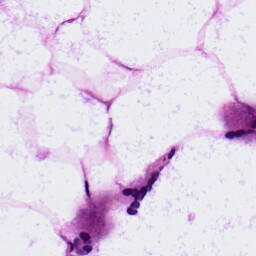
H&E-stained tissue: LymphNode